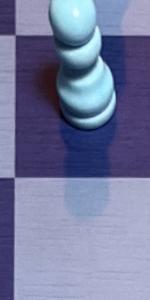
Label: Empty